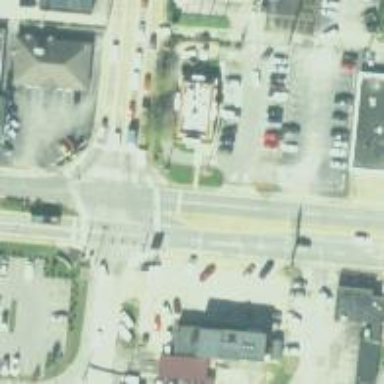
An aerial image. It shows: Marked road crossing.